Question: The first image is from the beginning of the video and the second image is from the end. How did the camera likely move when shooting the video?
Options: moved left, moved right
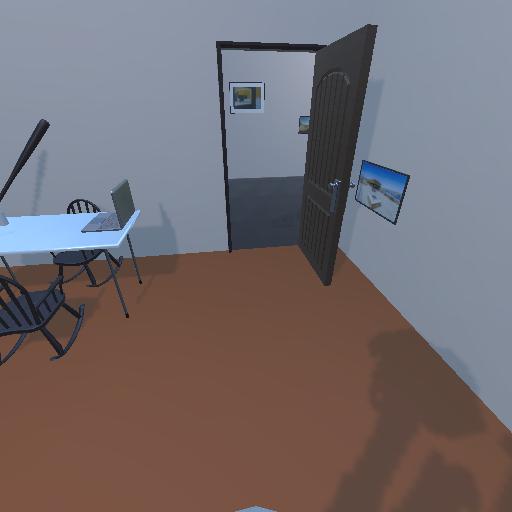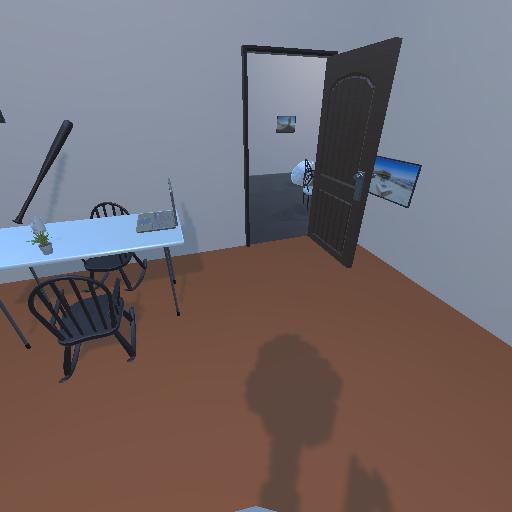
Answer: moved left